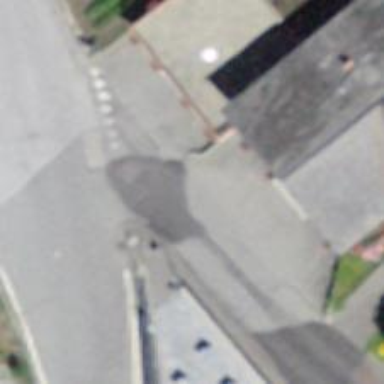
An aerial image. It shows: Bus stop with platform for public transport.